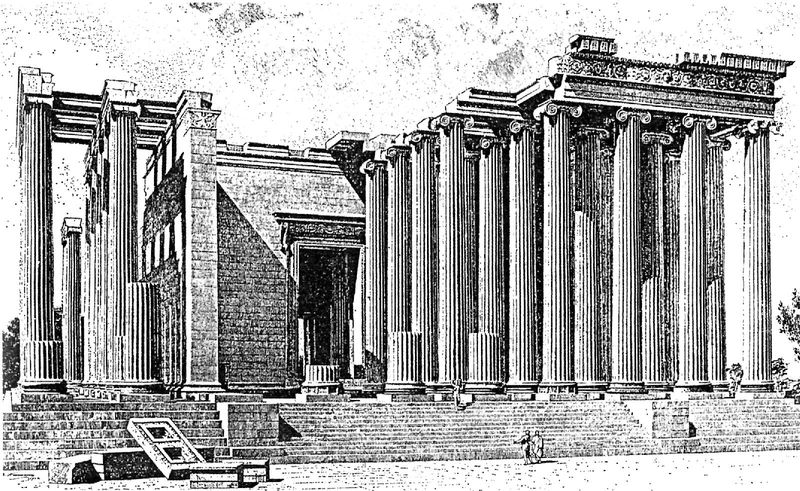
Titel: Didyma bei Milet, Tempel des Apollon Philesios, Rekonstruktion
Künstler: Fritz Krischen
Schlagwörter: baum, himmel, schatten, weiß, wolken, bäume, menschen, fenster, schwarz, säule, säulen, zeichnung, architektur, stein, steine, personen, bogen, zwei, mauer, grafik, treppe, treppen, stufen, tor, eingang, ruine, antike, orient, stich, rom, antik, toga, griechisch, griechenland, tempel, dorisch, unfertig, türkei, bau, baustelle, steinquader, steinblöcke, imposant, durchlass, hommel, burchgang, klassisistisch